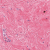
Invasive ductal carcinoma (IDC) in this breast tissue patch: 0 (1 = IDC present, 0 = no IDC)